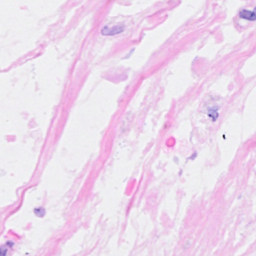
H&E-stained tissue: Breast